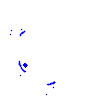
Particle: proton